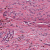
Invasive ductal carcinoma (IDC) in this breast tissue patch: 0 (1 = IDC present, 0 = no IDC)